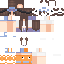
A female human skin with medium skin, wearing brown long hair dressed in a blue hoodie and brown pants, featuring a closed mouth.